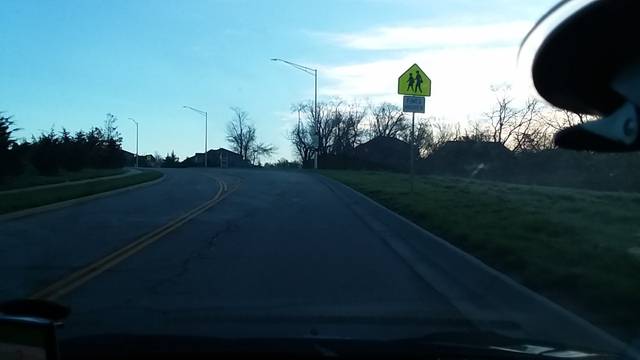
Region: United States
Coordinates: 38.902, -94.864